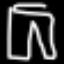
Label: pants